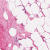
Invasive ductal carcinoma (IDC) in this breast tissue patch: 0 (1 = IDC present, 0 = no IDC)